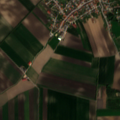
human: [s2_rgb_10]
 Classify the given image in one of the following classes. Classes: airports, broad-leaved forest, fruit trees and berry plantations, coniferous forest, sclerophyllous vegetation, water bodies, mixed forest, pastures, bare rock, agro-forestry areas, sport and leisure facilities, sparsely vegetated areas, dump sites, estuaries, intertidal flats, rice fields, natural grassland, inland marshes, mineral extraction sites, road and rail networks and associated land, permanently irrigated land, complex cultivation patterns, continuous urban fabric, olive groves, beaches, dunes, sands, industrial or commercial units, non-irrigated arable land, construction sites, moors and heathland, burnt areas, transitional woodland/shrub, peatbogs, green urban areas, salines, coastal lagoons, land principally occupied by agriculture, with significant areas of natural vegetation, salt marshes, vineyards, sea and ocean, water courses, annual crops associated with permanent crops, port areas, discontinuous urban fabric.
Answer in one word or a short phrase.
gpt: discontinuous urban fabric, non-irrigated arable land, land principally occupied by agriculture, with significant areas of natural vegetation